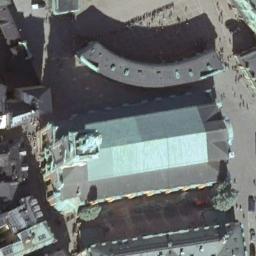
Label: church